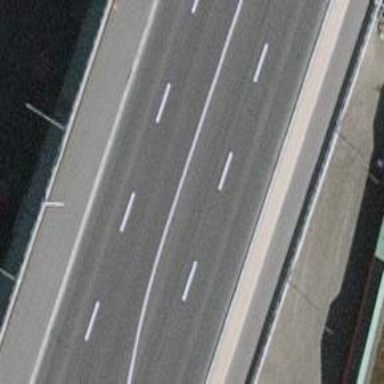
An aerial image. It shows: Secondary road bridge with asphalt surface. There are sidewalks on both sides and trolley wires overhead. The left side has cycle track.